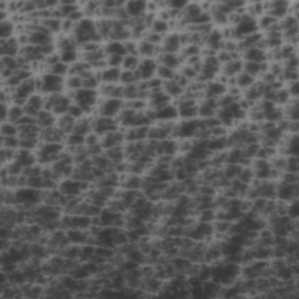
Label: non_frost